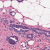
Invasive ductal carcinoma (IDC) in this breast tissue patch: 1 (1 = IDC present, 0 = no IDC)